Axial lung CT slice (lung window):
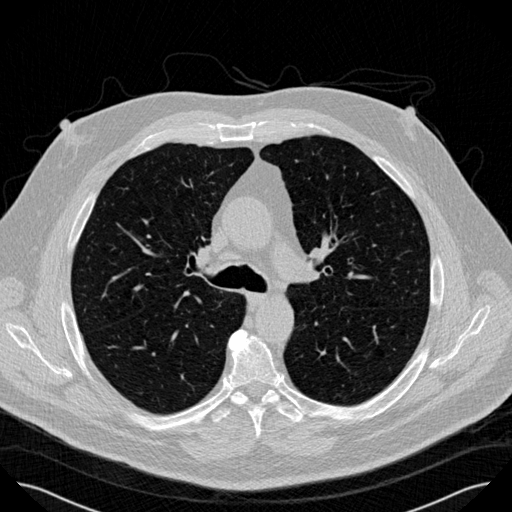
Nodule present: no